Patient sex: F
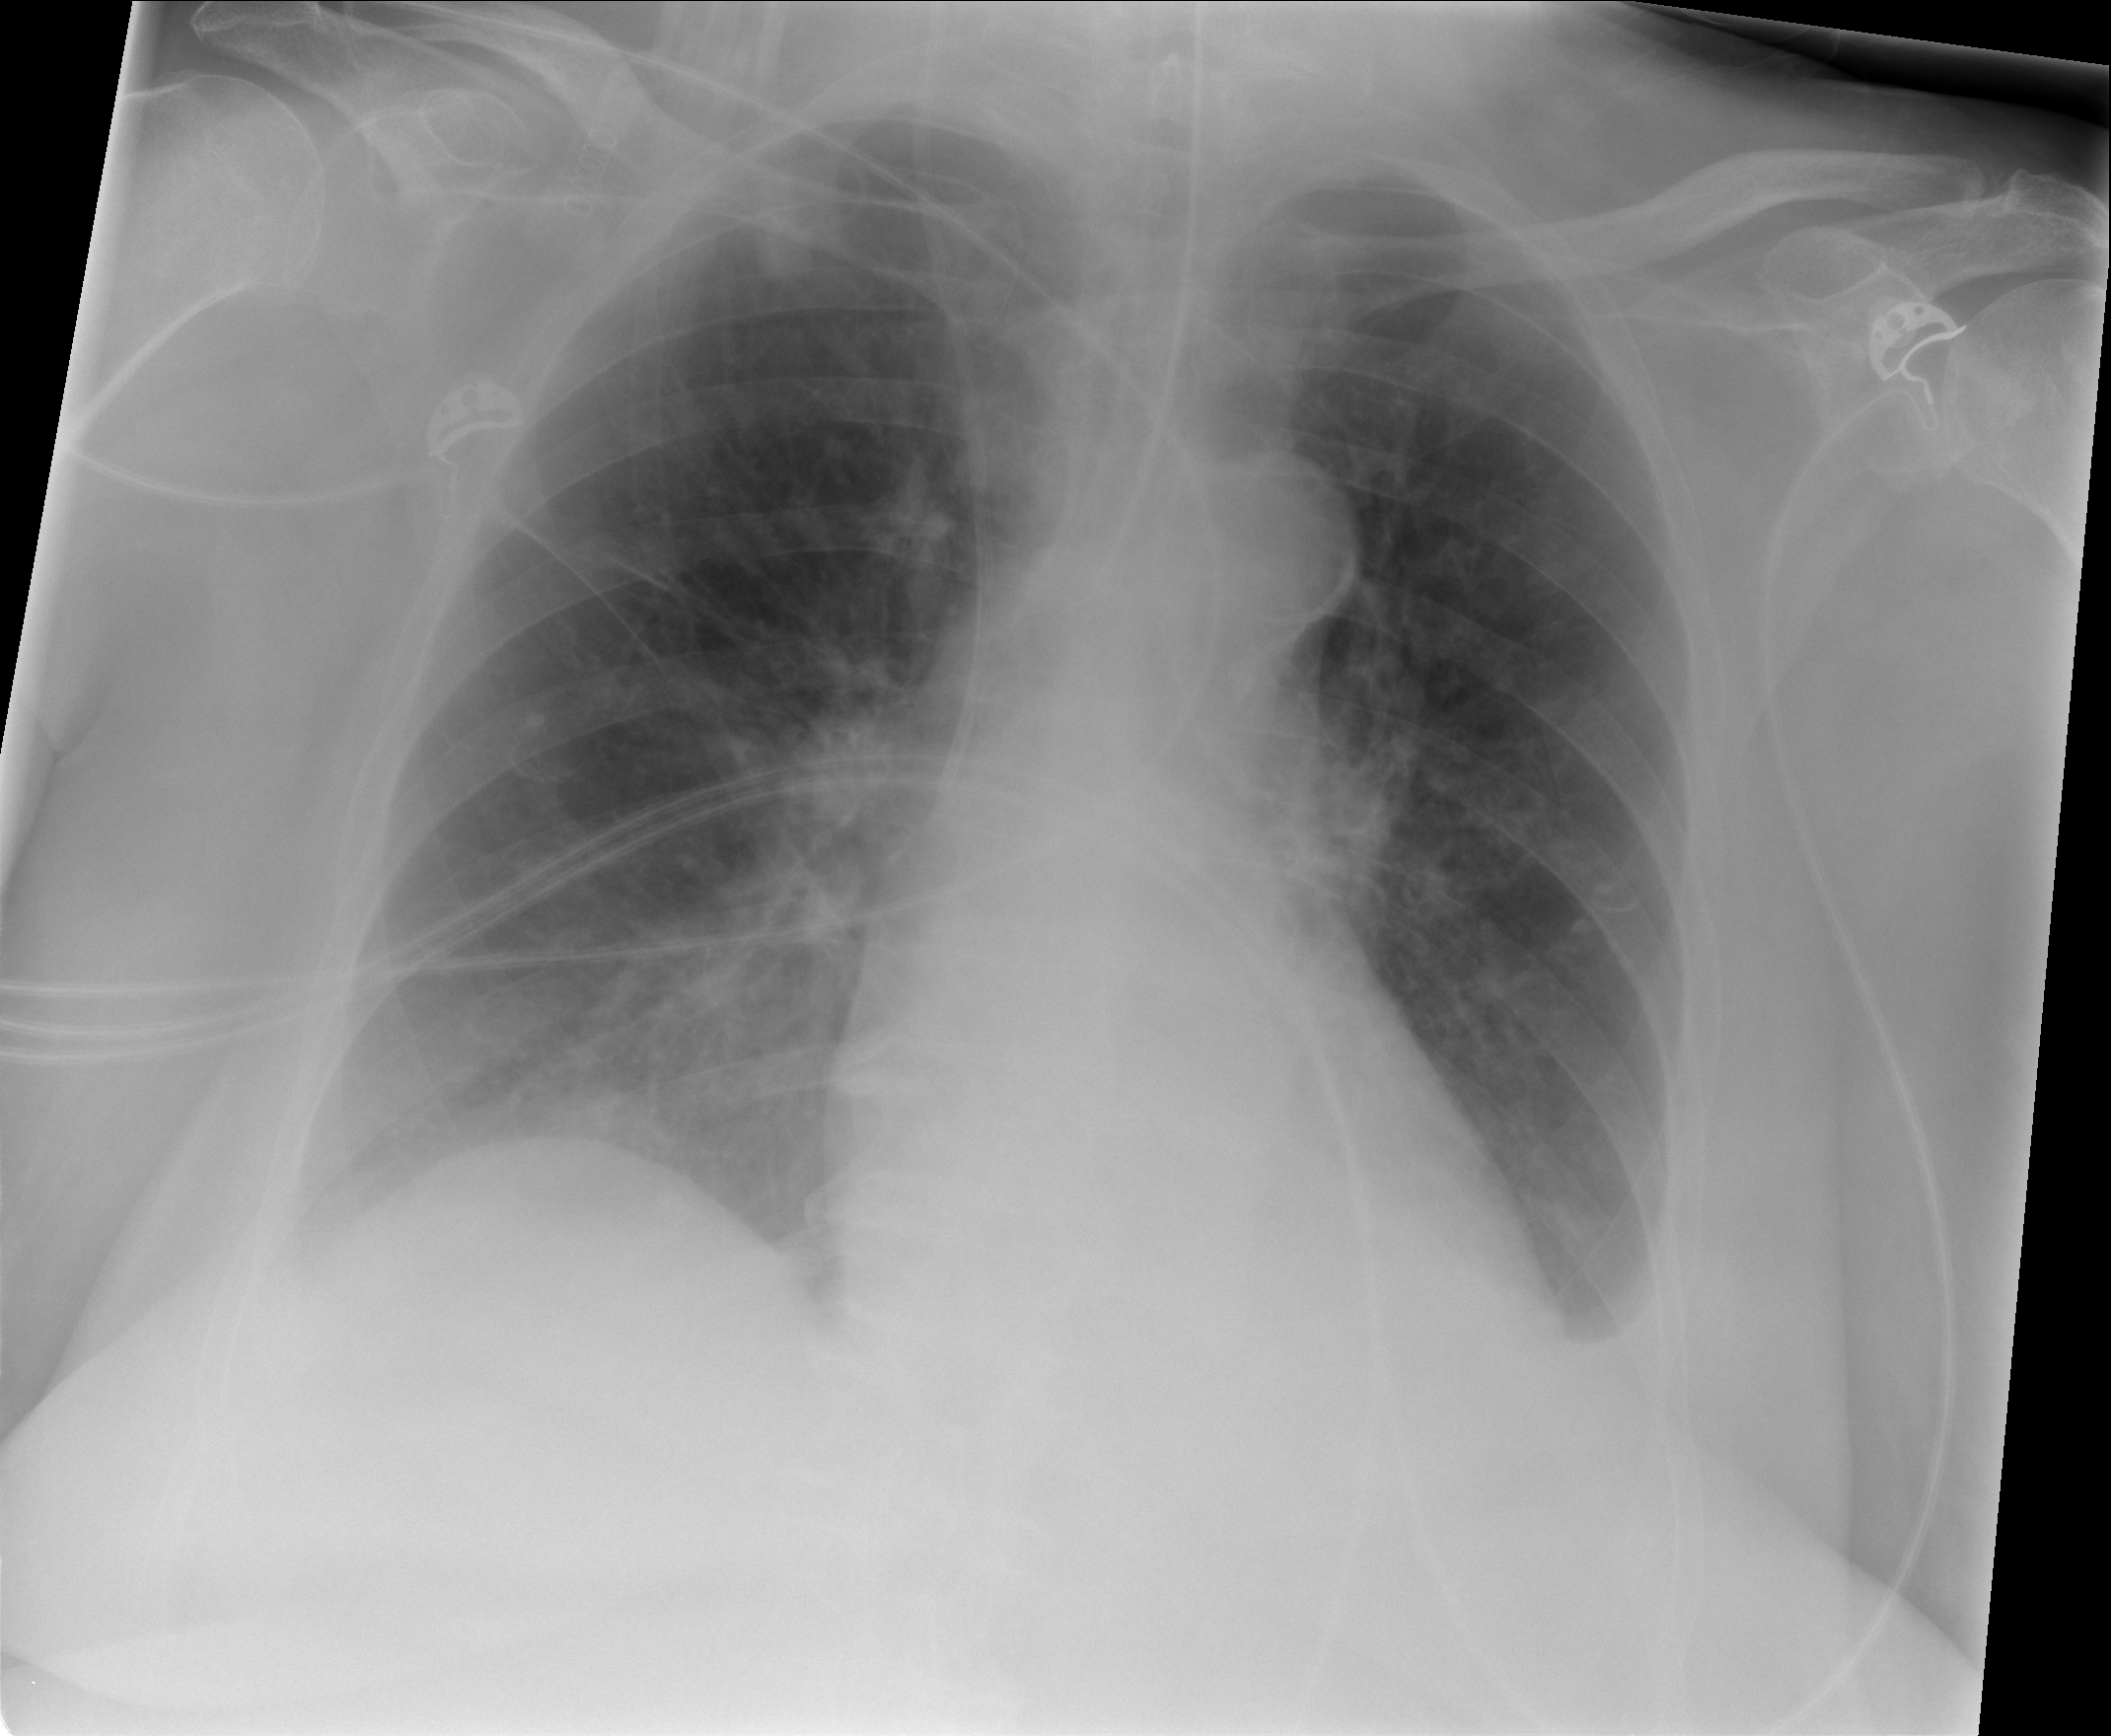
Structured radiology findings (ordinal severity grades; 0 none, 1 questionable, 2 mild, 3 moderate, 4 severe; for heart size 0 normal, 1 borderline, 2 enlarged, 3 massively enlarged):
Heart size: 0
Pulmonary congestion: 2
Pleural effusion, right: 2
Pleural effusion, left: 1
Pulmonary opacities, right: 1
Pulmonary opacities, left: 0
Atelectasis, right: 2
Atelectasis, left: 1